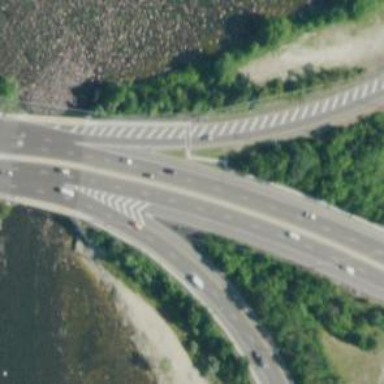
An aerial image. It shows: Trunk link highway with asphalt surface.